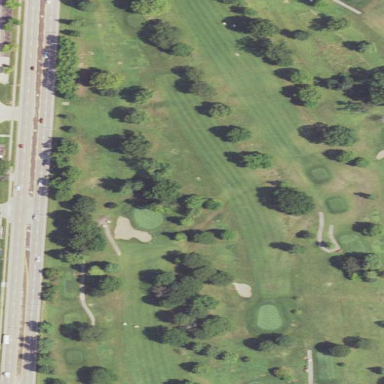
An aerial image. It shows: Grassy area designated as golf fairway.